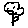
Label: flower